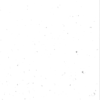
Label: not_dusty